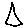
Label: triangle